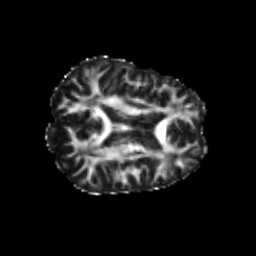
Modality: FA
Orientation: axial
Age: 24
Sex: male
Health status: healthy
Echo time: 0.074 s